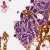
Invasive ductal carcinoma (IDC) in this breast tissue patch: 0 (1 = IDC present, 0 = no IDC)